Question: I have implemented ReCaptcha into a SweetAlert alert box. Checking the box to confirm I'm not a robot shows the SweetAlert warning to still verify that I am not a robot.
HTML code to launch the SweetAlert
'''
<form id="request_quote" method="POST" action="quoterequest.php">
<input type = hidden id = "...." value = "..."
<button id="quoteButton" class="mt-4 qbutton btn btn-outline-primary" type="submit">Request Print</button>
</form>
'''
Javascript:
'''
<script type="text/javascript">
$(document).ready(function() {
$("#request_quote").submit(function(e) {
e.preventDefault();
Swal.fire({
title: 'Please enter your email',
input: 'email',
inputAttributes: {
autocapitalize: 'off'
},
html: '<div id="recaptcha"></div>',
didOpen: () => {
grecaptcha.render('recaptcha', {
'sitekey': 'SITE_KEY'
});
},
preConfirm: function () {
if (!grecaptcha.getResponse()) {
Swal.showValidationMessage('Please verify that you're not a robot');
}
}
}).then(function(result) {
if (result.isConfirmed) {
...rest of code
'''
Code updated to reflect Aahan Agarwal response. Problem still persists.
I followed the documentation from the SweetAlert recipe site for adding ReCaptcha onto the alert itself, but something is going wrong with how I implemented it and currently the script is unable to be executed as the alert box still says to verify that I am a human.
Result:

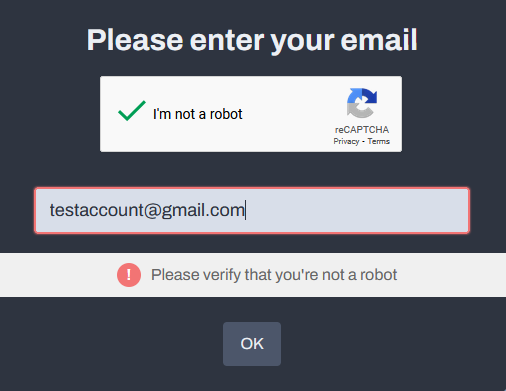
Answer: Firstly assuming your HTML code is not having the errors as you've posted in the question. Use this if not:
'''
<form id="request_quote" method="POST" action="quoterequest.php">
<input type="hidden" id="...." value="..." />
<button id="quoteButton" class="mt-4 qbutton btn btn-outline-primary" type="submit">Request Print
</button>
</form>
'''
Secondly, I think your 'preConfirm' function is the cause of this. Try changing it to this:
'''
if (!grecaptcha.getResponse()) {
Swal.showValidationMessage('Please verify that you're not a robot');
}
'''
'.then()'
'''
$(document).ready(function() {
$("#request_quote").submit(function(e) {
e.preventDefault();
Swal.fire({
title: 'Please enter your email',
input: 'email',
inputAttributes: {
autocapitalize: 'off'
},
html: '<div id="recaptcha"></div>',
didOpen: () => {
grecaptcha.render('recaptcha', {
'sitekey': 'SITE_KEY'
});
}
}).then((result) => {
if (!result.isConfirmed) {
Swal.showValidationMessage('Please verify that you're not a robot');
} else {
// Rest of the code..
}
});
});
});
'''
Implementation in '.then()' part, which worked for @couldnteverbeme. <URL>